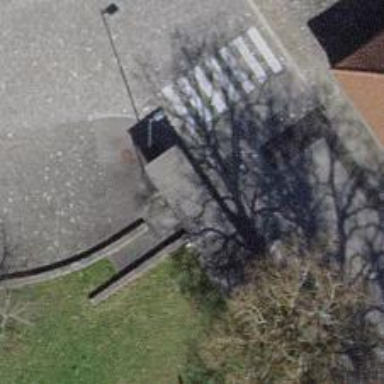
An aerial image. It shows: Post box.